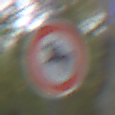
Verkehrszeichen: VerbotReiter
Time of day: MorningAfternoon
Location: Outdoor (Urban)
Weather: PartlyCloudy
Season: NotSpecified
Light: Natural